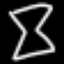
Label: hourglass